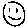
Label: smiley face